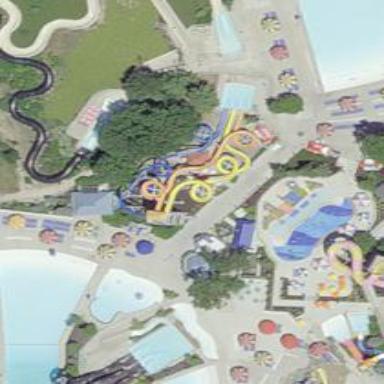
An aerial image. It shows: Water slide attraction.